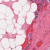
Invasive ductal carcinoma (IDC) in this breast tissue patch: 0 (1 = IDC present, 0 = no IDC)